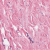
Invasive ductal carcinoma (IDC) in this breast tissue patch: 0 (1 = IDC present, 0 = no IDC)